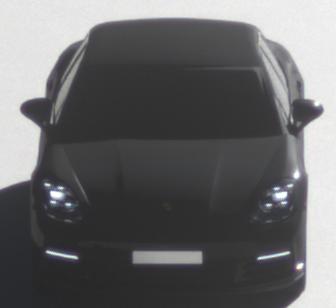
Make: Porsche
Model: Panamera
Detailed model: Panamera (971)
Model produced from: 2016/11
Model produced until: 2018/08
Doors: 5
Color: black
Road condition: dry road
Daytime: morning or afternoon
Contrast: high contrast